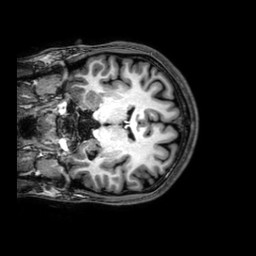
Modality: T1w
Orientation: coronal
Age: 21
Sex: male
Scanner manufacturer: philips
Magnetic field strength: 3 T
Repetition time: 8.2 s
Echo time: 0.0037 s